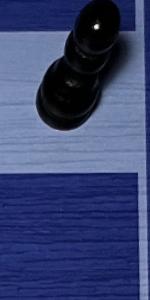
Label: Empty